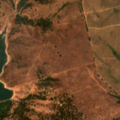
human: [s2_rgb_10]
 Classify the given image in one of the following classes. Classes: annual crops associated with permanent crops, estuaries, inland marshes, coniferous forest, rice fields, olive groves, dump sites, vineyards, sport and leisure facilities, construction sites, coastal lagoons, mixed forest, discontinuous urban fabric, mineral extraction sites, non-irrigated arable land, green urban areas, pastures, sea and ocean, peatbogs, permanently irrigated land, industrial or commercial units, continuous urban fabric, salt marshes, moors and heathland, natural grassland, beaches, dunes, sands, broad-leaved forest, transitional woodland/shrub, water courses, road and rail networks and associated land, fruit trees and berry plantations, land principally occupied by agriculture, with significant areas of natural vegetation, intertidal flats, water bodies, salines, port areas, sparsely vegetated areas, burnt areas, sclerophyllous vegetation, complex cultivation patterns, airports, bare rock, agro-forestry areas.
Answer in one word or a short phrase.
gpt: non-irrigated arable land, olive groves, broad-leaved forest, transitional woodland/shrub, water bodies